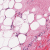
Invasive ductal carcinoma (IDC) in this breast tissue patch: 0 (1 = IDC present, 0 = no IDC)